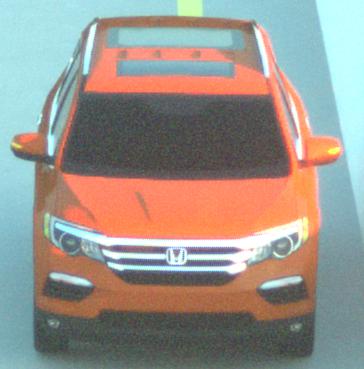
Make: Honda
Model: Pilot
Detailed model: 3
Model produced from: 2015
Model produced until: 2022
Doors: 5
Color: orange
Road condition: dry road
Daytime: sunrise or sunset
Contrast: medium contrast